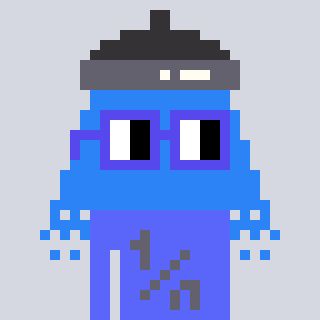
a pixel art character with square blue glasses, a shower-shaped head and a purple-colored body on a cool background